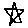
Label: star